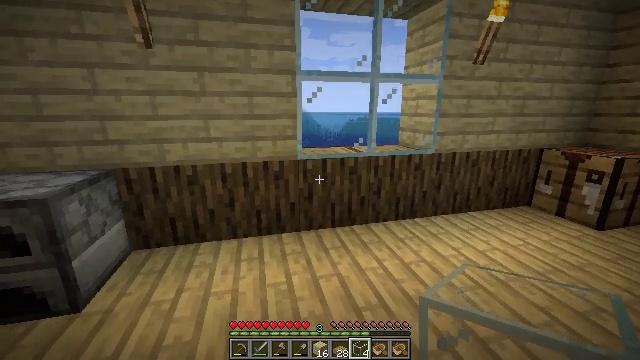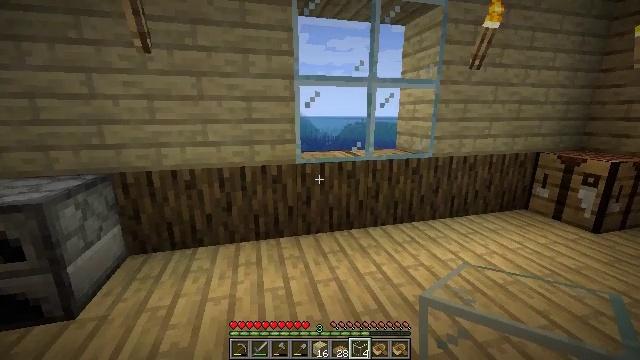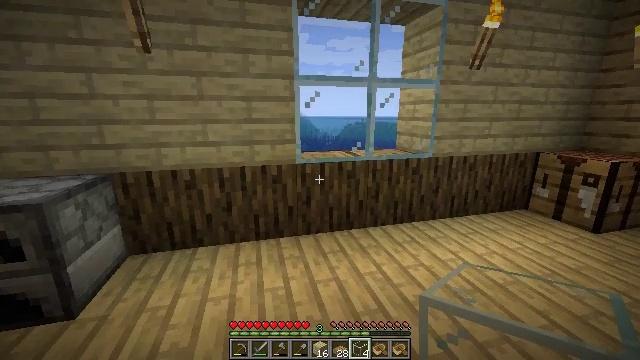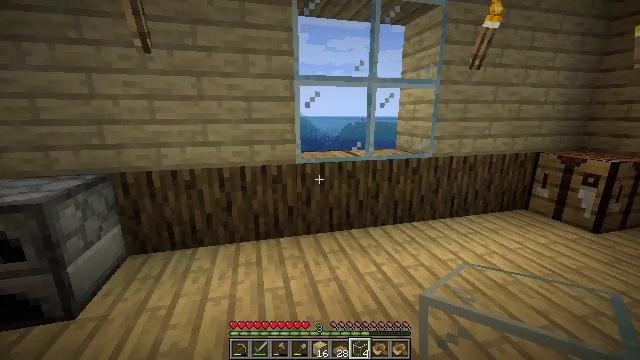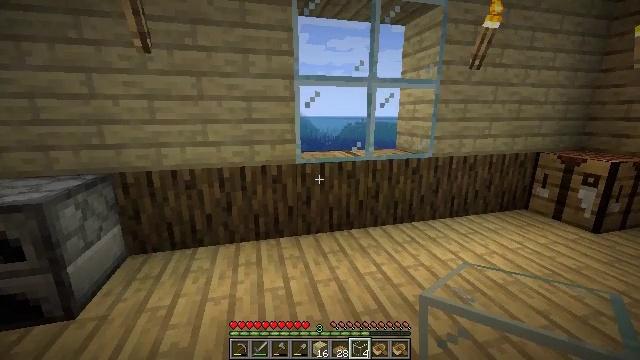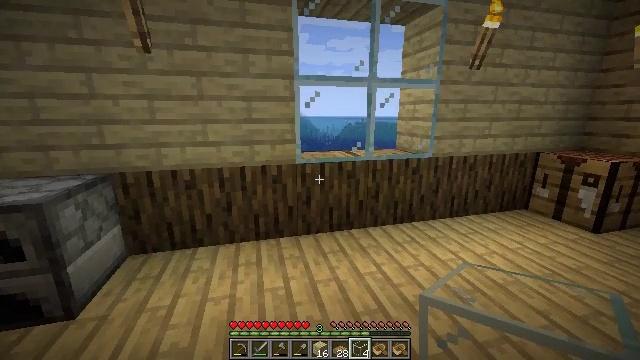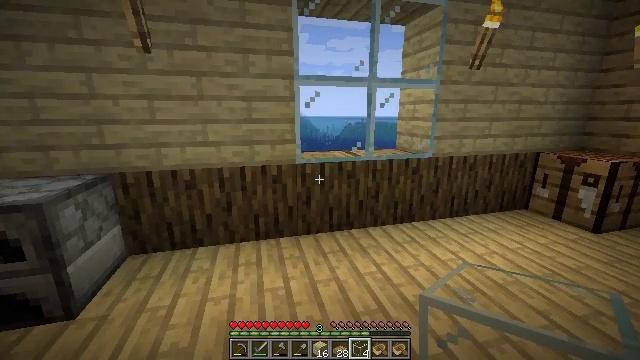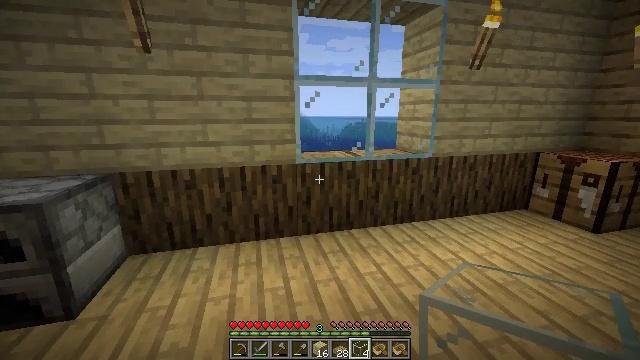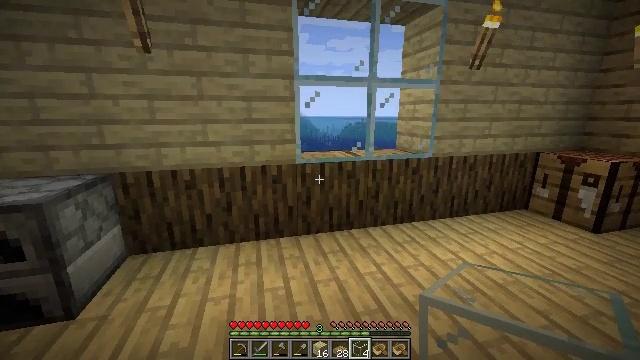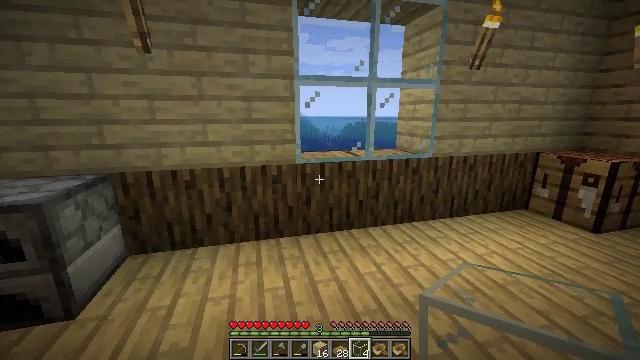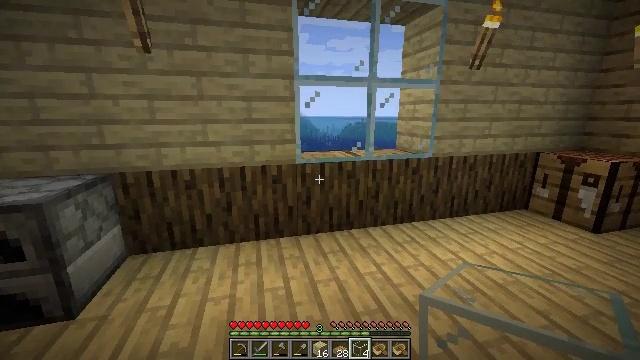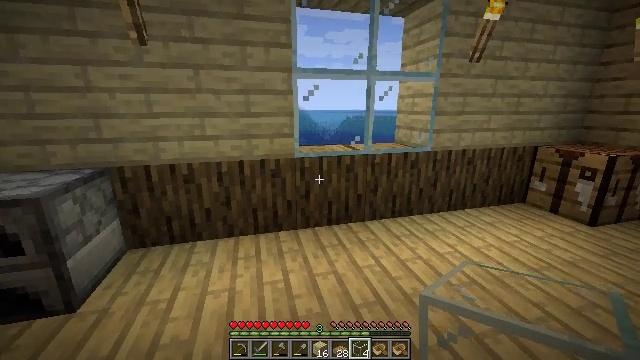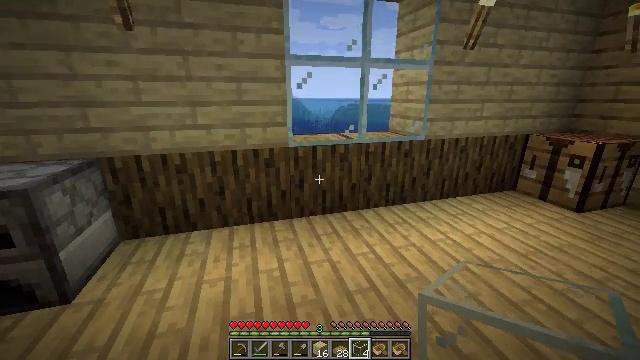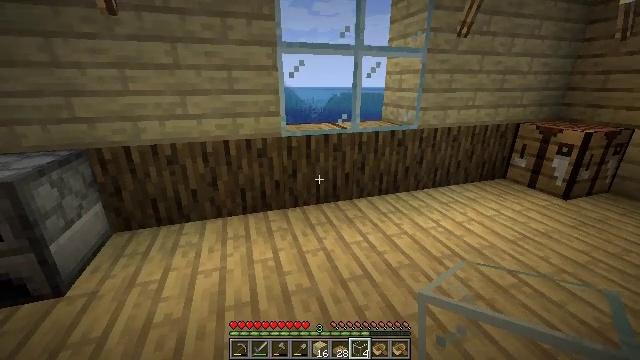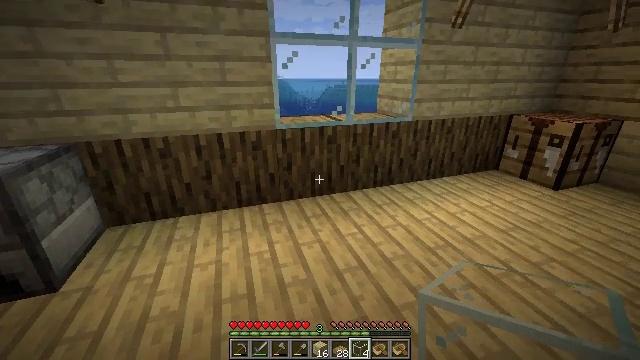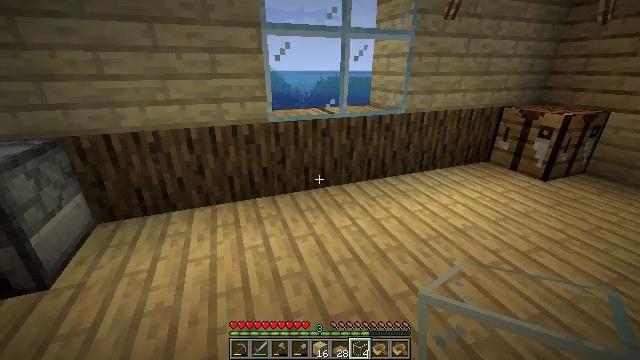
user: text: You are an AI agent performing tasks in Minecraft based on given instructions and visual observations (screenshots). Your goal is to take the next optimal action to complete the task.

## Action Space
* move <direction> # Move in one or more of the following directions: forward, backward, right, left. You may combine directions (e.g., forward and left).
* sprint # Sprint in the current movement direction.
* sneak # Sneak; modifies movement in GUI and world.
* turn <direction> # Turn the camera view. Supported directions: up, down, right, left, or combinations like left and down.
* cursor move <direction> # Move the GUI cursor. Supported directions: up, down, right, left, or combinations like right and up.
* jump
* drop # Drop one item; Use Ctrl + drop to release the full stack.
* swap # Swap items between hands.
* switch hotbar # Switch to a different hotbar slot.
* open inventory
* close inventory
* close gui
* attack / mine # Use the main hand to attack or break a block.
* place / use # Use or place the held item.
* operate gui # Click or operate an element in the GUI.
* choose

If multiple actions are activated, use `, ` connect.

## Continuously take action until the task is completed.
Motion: motion action
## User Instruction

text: Collect sugar cane near water sources.
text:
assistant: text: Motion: no_op
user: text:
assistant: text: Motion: no_op
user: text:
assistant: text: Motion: no_op
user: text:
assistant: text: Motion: no_op
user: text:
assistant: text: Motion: no_op
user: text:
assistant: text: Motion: no_op
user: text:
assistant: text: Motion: no_op
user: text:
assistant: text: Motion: no_op
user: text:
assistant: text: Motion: no_op
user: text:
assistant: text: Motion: no_op
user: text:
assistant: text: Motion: turn down
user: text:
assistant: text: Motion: turn right and down
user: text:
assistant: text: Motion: turn right and down
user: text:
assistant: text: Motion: turn right and down
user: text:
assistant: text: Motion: turn right and down
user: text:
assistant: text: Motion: no_op
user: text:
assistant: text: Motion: no_op
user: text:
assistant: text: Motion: no_op
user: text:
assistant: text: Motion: no_op
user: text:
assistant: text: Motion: no_op
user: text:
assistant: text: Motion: no_op
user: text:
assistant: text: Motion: no_op
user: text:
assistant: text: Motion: no_op
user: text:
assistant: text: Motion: no_op
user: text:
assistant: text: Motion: no_op
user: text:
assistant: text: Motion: no_op
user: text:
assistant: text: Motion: no_op
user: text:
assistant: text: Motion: no_op
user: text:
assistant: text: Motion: no_op
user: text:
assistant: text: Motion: no_op